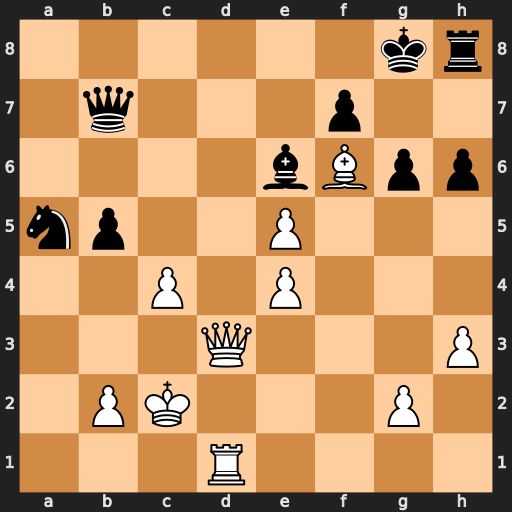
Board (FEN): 6kr/1q3p2/4bBpp/np2P3/2P1P3/3Q3P/1PK3P1/3R4
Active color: w
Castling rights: -
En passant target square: -
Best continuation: Qd8+ Kh7 Qxh8#